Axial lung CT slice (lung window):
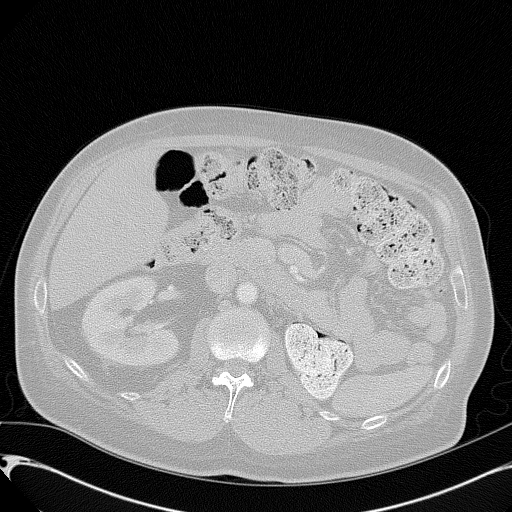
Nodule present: no